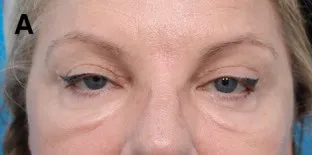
(A, C) Preoperative front facing and oblique photographs of a 64-year-old female (Case 2) presenting with signs of post-hyaluronic acid recurrent eyelid edema and symptoms including intermittent malar edema.
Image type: medical_photograph (other_medical_photograph)